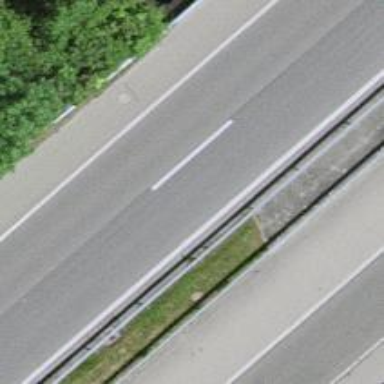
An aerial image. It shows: Motorway bridge with asphalt surface.